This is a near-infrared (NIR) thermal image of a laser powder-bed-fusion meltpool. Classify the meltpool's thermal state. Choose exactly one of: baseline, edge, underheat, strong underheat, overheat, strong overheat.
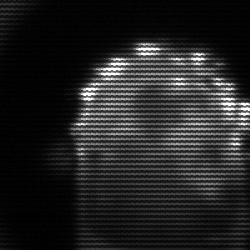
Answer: baseline